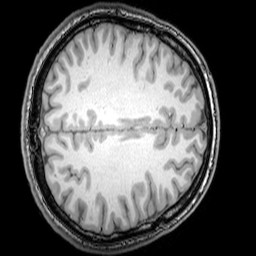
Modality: T1w
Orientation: axial
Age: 23
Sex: male
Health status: healthy
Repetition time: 0.081 s
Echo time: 0.037 s